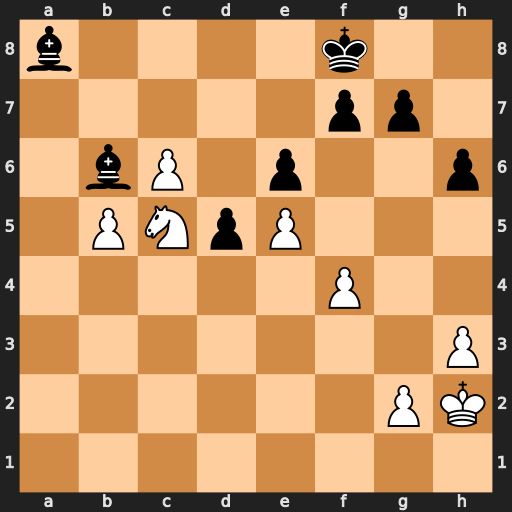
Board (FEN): b4k2/5pp1/1bP1p2p/1PNpP3/5P2/7P/6PK/8
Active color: w
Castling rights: -
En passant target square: -
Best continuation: Nd7+ Ke8 Nxb6 Bxc6 bxc6